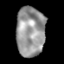
Tissue: lung
Cell type: Epithelial cells
Senescence score: 0.2016
Nuclear area (px): 1398
Mean DAPI intensity: 151.926